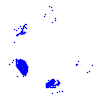
Particle: pion